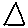
Label: triangle